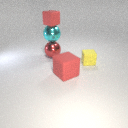
large red metal sphere behind small yellow rubber cube